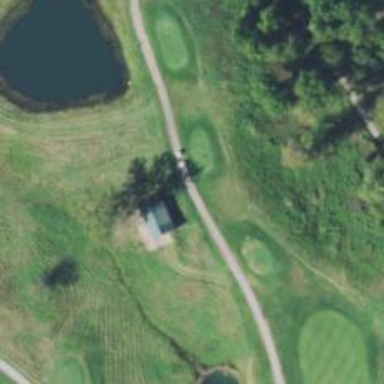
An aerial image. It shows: Path used for both walking and golf.